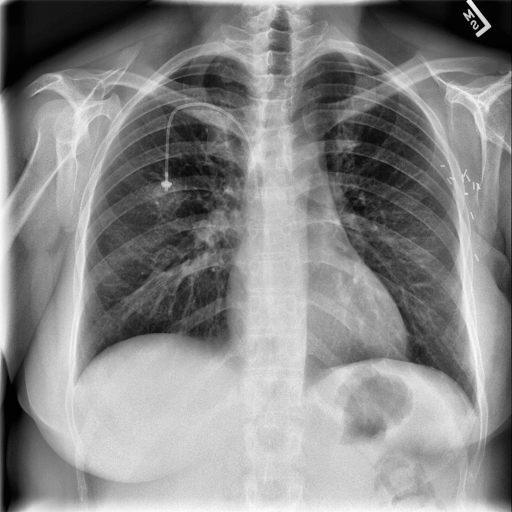
Finding: NORMAL